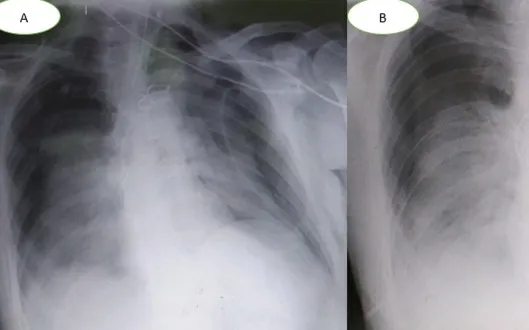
A chest X-ray demonstrating a return to the lung wall on the left side and the persistence of pneumothorax on the right side.
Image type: radiology (x_ray)